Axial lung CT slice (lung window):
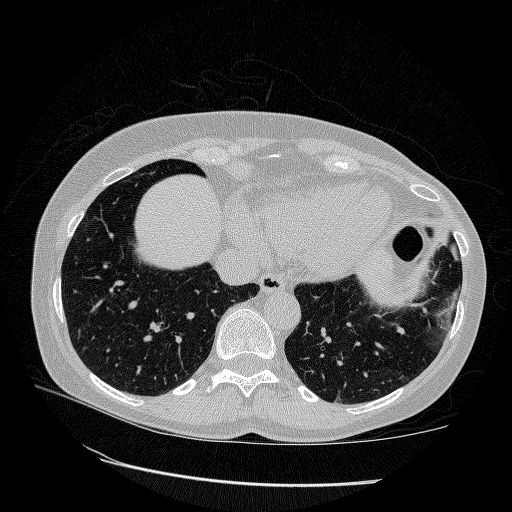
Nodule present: no